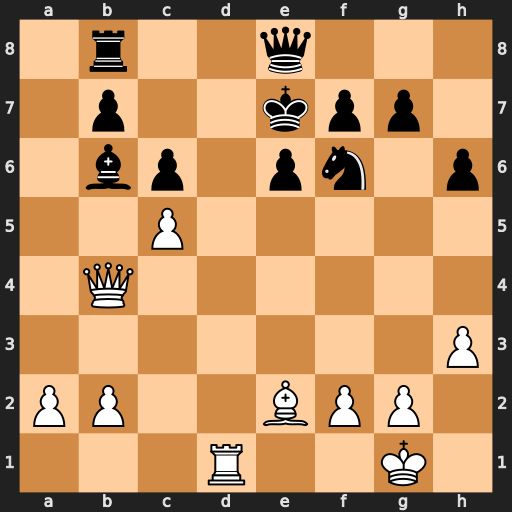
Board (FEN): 1r2q3/1p2kpp1/1bp1pn1p/2P5/1Q6/7P/PP2BPP1/3R2K1
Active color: w
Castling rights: -
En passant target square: -
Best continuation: cxb6+ c5 Qxc5#